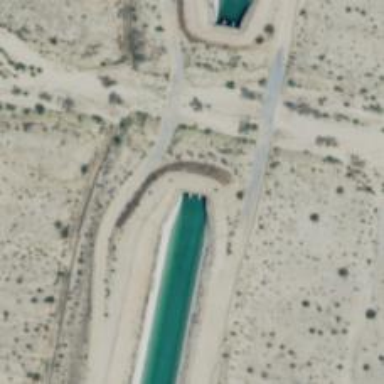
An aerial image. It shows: Culvert tunnel carrying water for canal.